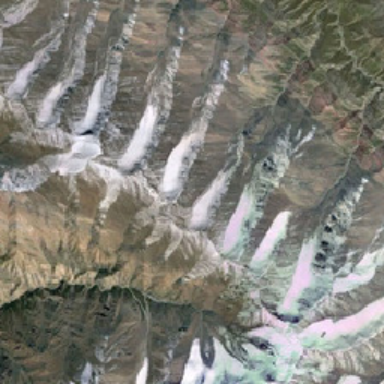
There are many snow on top of the mountain .